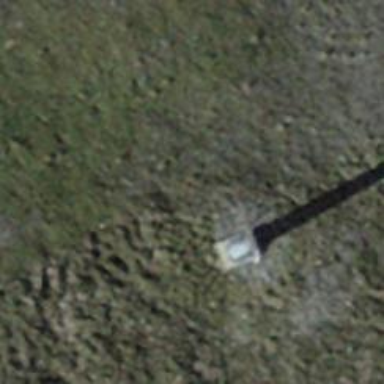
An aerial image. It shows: Pylon used for aerialway.